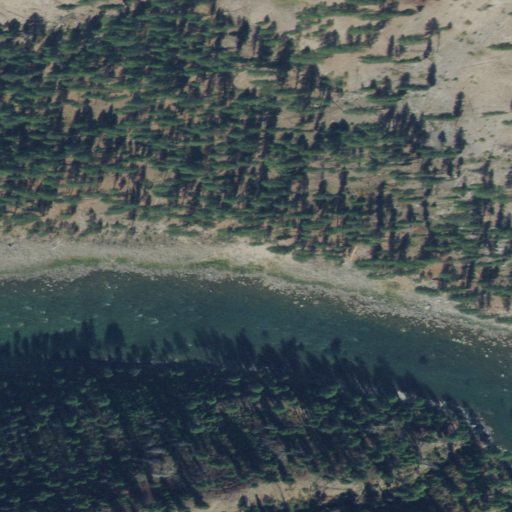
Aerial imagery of bar in Idaho named Corey Bar containing evergreen forest, shrub, open water, and grassland